Question: I'm working with compiling the google apps API and I haven't seen it where I'm missing.

.net and windows 8/8.1 are both listed but nothing else. I'm running VS 2013 on a Windows 7 computer.
Because of this, when I go into references to the project, I'm missing all of the original microsoft references (even if I go to add them, there's nothing to select from).
For example, the error I'm getting is: Warning 2 The primary reference "System.IO", which is a framework assembly, could not be resolved in the currently targeted framework. ".NETPortable,Version=v4.0,Profile=Profile5". To resolve this problem, either remove the reference "System.IO" or retarget your application to a framework version which contains "System.IO". Google.Apis.Admin.Directory.directory_v1
I'm not sure why that and all the other microsoft API's are not showing up when I go to select them (or not allowing me to compile). I assume it's because of the .netportable and the fact I'm not on a Windows 8.x computer.
Anyone know how to change the target? I don't see anyway of doing that.
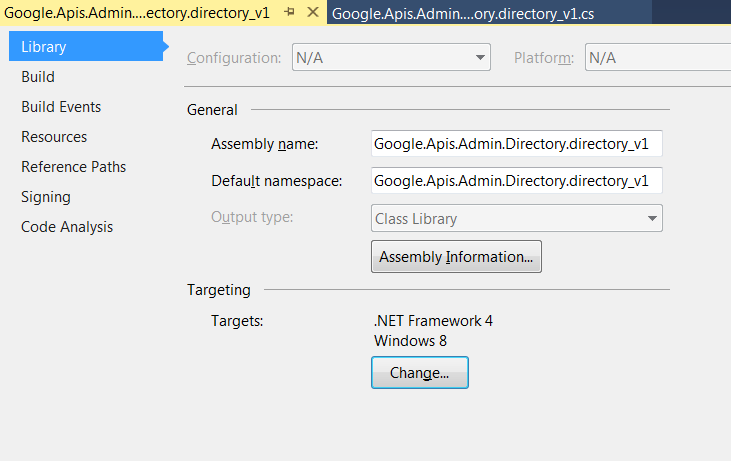
Answer: What you have there is a <URL>. It's lacking many namespaces and functions that are native to Windows only; basically, a PCL is reduced to the minimum feature set of .NET that can run on all target platforms.
For many missing namespaces there are replacement PCLs; if none is available, you can define interfaces in the PCL (and implement them in platform-specific code) that serve as a "bridge" between the PCL and e.g. the System.IO namespace on Win32.
Simple example: You define 'IFileIO' with 'WriteFile(...)' and 'ReadFile(...)' in the PCL; then every project that uses the PCL (ex.: 'WindowsIO' Windows) has a class that implements 'IFileIO' and executes the System.IO calls within the respective functions.
Then you combine the Windows-specific implementation with the PCL interface; imagine you have a ImageConverter class that reads, modifies and writes images. Its constructor accepts an 'IFileIO', where you can pass a 'WindowsIO' instance (or Win8IO, or AndroidIO, or ...). The ImageConverter only uses the interface and doesn't care about the implementation.